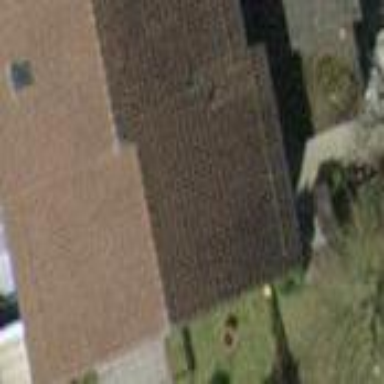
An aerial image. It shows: Terrace building.